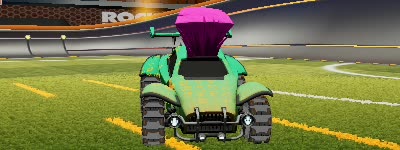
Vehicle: octane